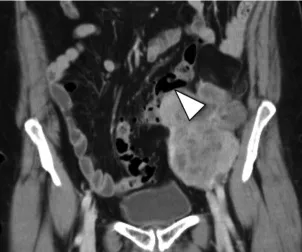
B. A computed tomography of the abdomen indicating that the tumor might be invading the descending colon. Arrow head indicates sigmoid colon invasion.
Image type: radiology (ct)